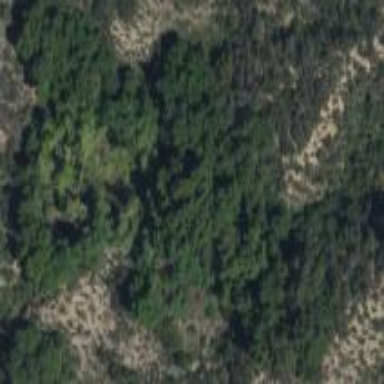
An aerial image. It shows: Beautiful woodland covered with trees.